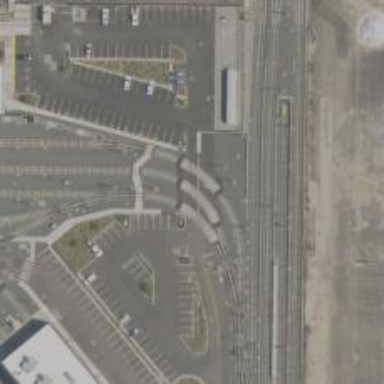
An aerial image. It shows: Light rail yard with electrified contact lines.